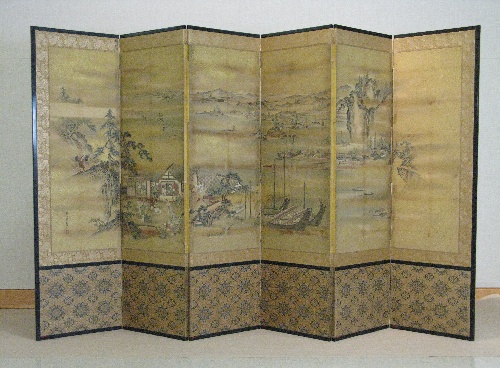
Artist: Andō Baiho
Artist bio: Japanese, 1777–1825
Date: 19th century
Object type: Screen
Classification: Paintings
Medium: Six-panel folding screen; color on silk
Culture: Japan
Dimensions: Overall (each panel): 86 x 35 in. (218.4 x 88.9 cm)
Department: Asian Art
Credit line: Charles Stewart Smith Collection, Gift of Mrs. Charles Stewart Smith, Charles Stewart Smith Jr., and Howard Caswell Smith, in memory of Charles Stewart Smith, 1914
Accession year: 1914
Repository: Metropolitan Museum of Art, New York, NY
Tags: Villages|Landscapes|Boats